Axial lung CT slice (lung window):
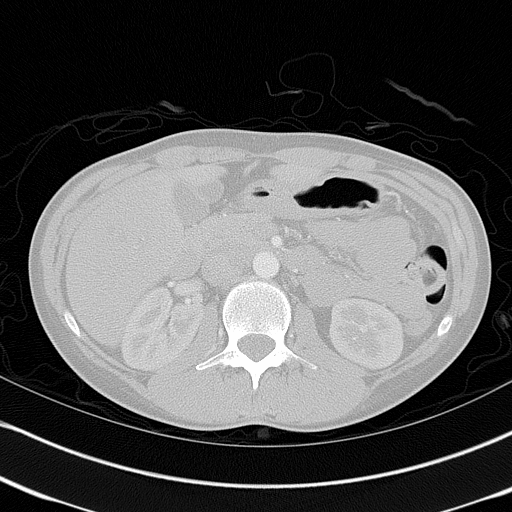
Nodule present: no